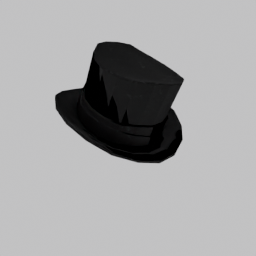
Label: people